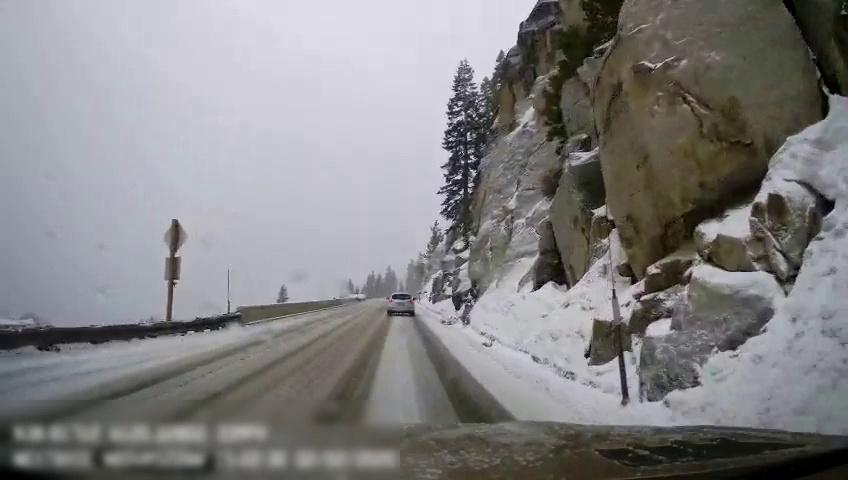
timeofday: Day
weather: Snowy
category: Drivable Space
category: Vehicles | SUV
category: Traffic | Signs
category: Traffic | Signs